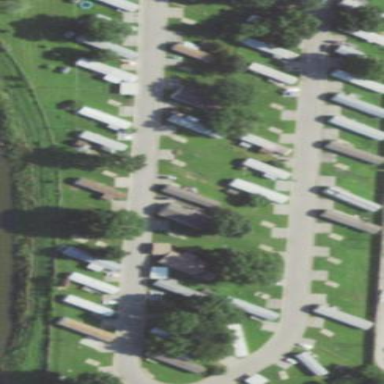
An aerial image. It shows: Residential area designated as trailer park.